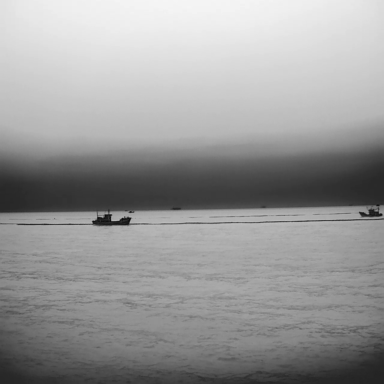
There are three bulk_carriers in the infrared image.